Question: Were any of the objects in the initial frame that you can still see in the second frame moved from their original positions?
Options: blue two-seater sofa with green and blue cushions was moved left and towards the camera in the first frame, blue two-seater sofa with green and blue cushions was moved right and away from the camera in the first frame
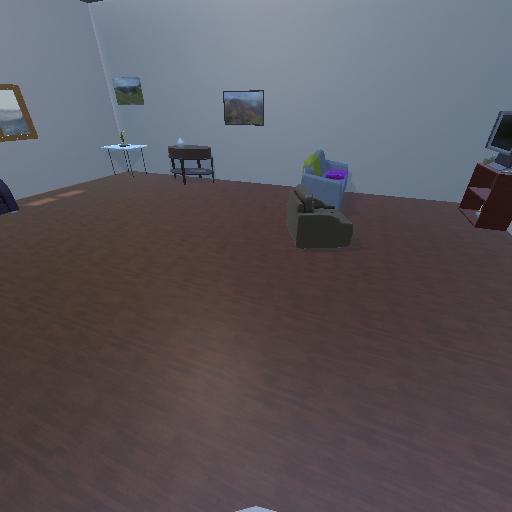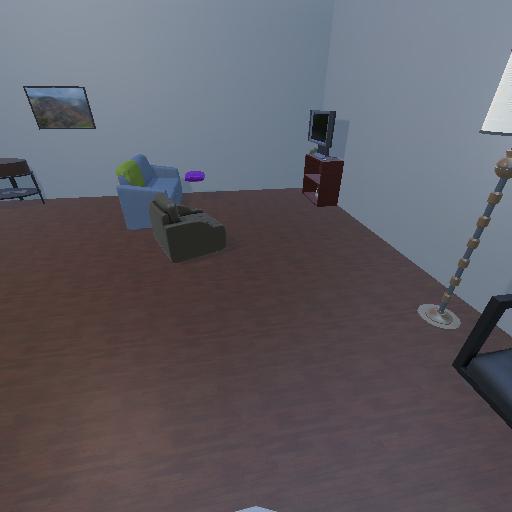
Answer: blue two-seater sofa with green and blue cushions was moved left and towards the camera in the first frame